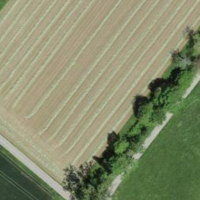
EUNIS habitat code: 52
Species observed at this site:
Alnus glutinosa